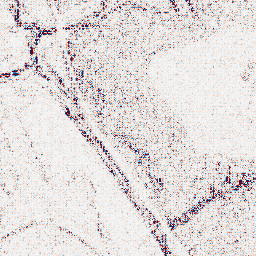
Category: wavelet
Decomposition family: wavelet_reverse_biorthogonal
Decomposition parameters: wavelet: rbio2.4
level: 1
Upsampling method: sinc_hamming
Upsampling parameters: scale: 4
kernel_size: 8
Upsampling scale: 4